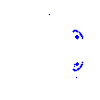
Particle: kaon